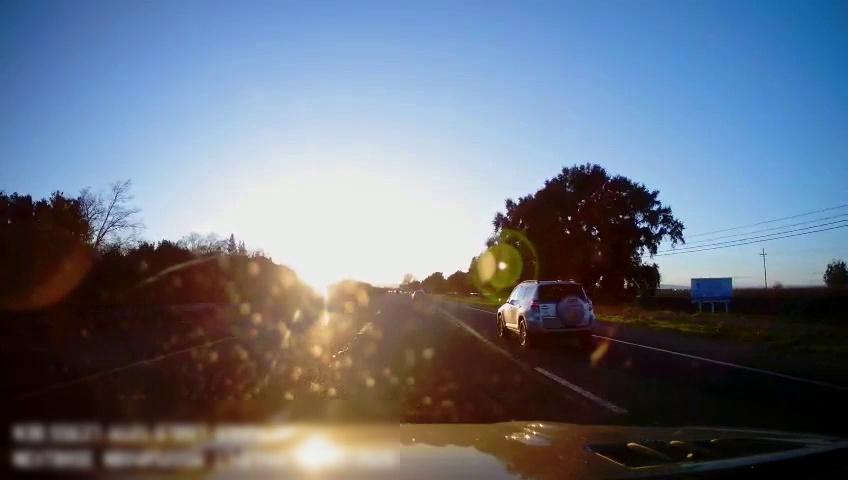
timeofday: Day
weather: Sunny
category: Drivable Space
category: Vehicles | Car
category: Vehicles | SUV
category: Lanes | Alternate Lane
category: Lanes | Current Lane
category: Lanes | Current Lane
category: Lanes | Alternate Lane
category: Traffic | Signs